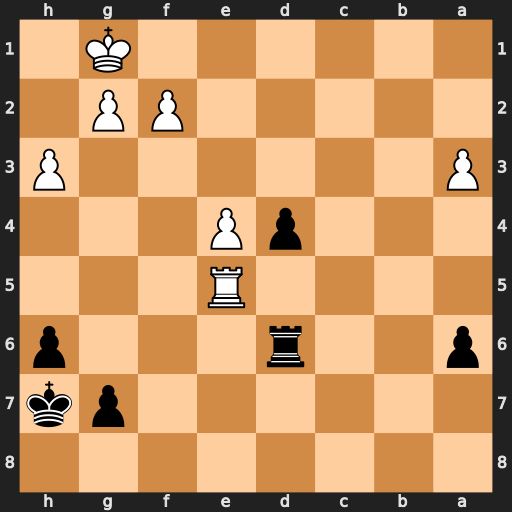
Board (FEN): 8/6pk/p2r3p/4R3/3pP3/P6P/5PP1/6K1
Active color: b
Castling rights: -
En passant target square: -
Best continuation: d3 Rd5 Rxd5 exd5 d2